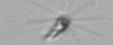
Label: Calciopappus